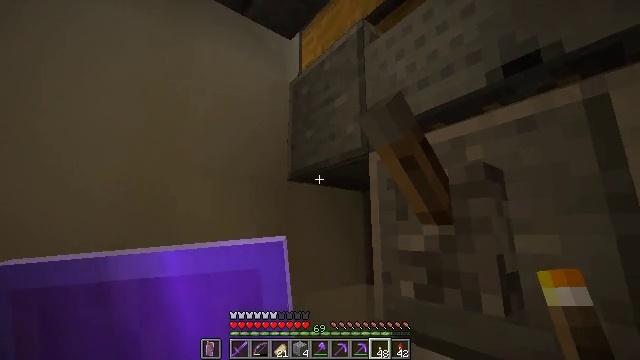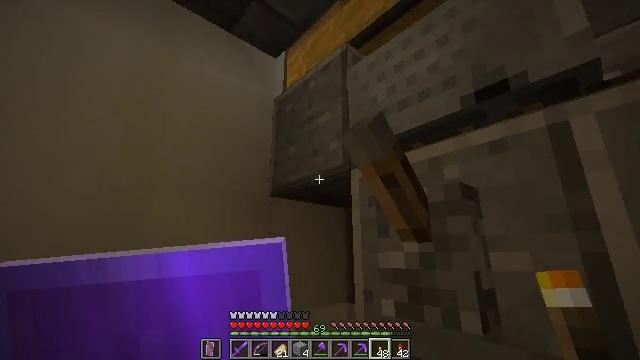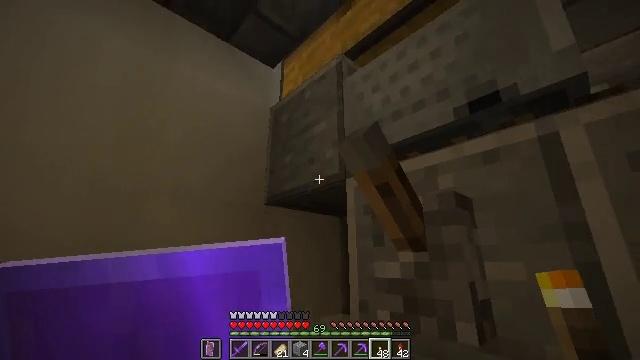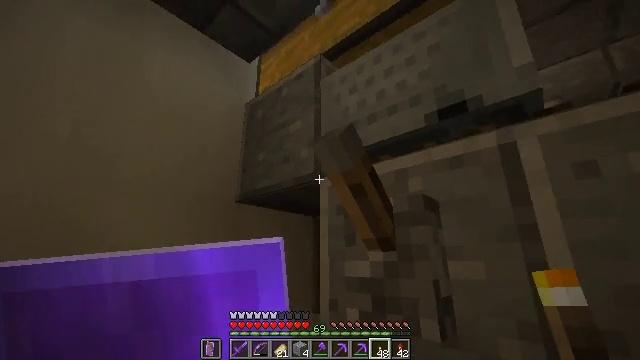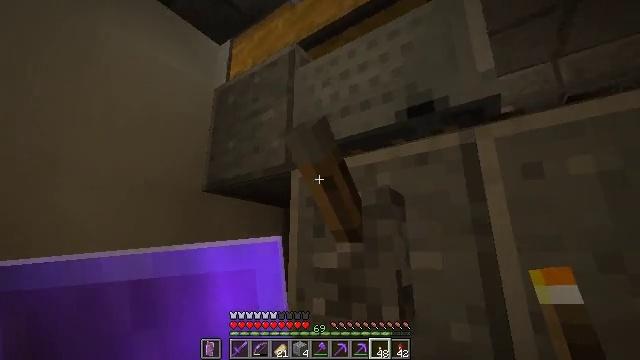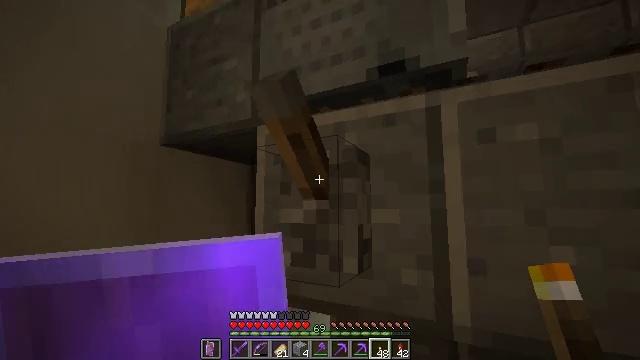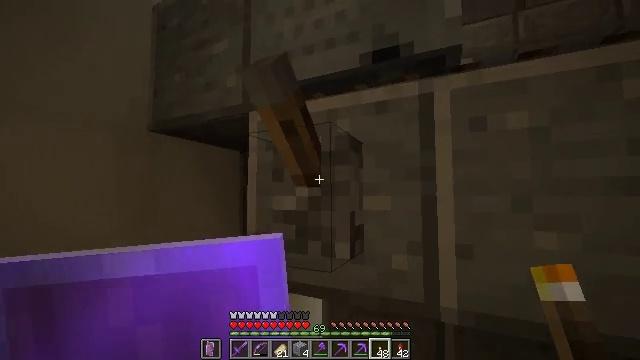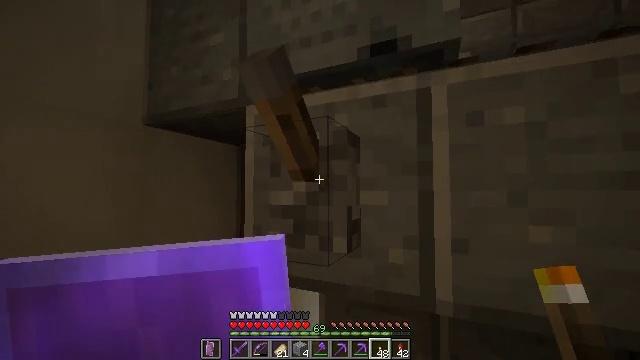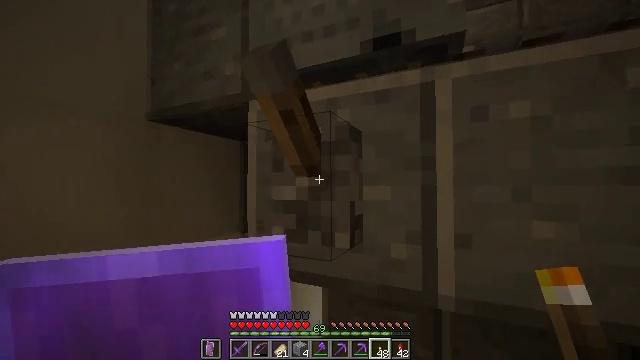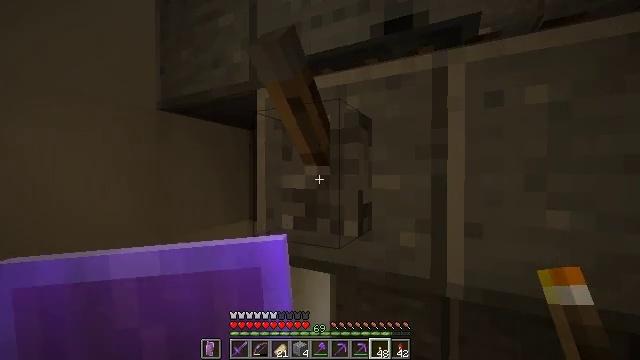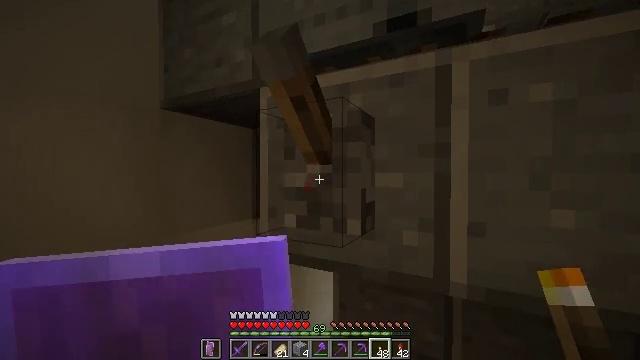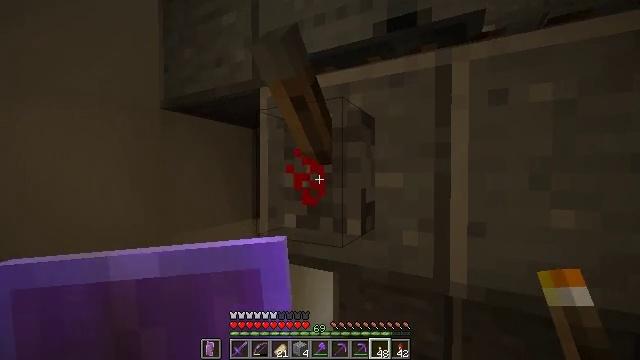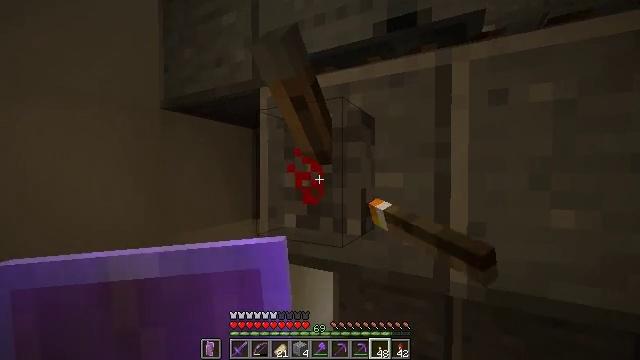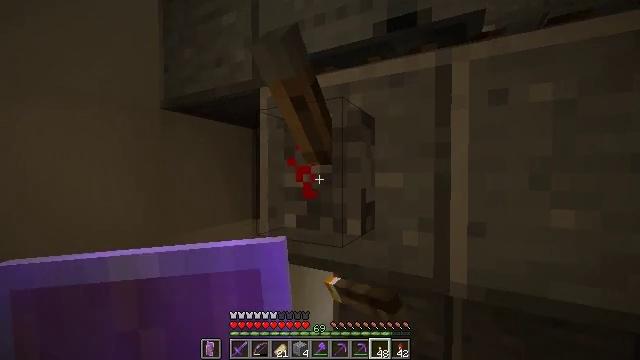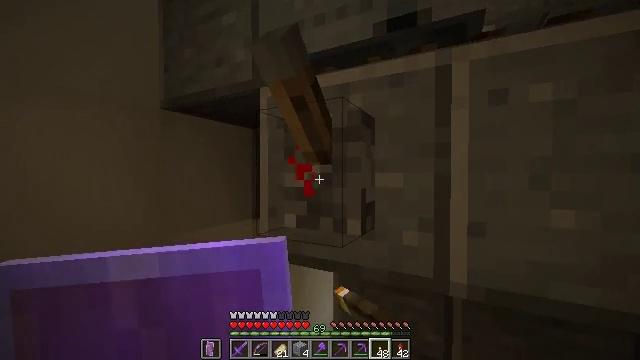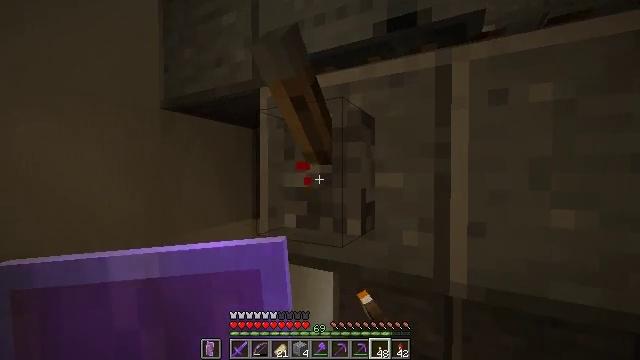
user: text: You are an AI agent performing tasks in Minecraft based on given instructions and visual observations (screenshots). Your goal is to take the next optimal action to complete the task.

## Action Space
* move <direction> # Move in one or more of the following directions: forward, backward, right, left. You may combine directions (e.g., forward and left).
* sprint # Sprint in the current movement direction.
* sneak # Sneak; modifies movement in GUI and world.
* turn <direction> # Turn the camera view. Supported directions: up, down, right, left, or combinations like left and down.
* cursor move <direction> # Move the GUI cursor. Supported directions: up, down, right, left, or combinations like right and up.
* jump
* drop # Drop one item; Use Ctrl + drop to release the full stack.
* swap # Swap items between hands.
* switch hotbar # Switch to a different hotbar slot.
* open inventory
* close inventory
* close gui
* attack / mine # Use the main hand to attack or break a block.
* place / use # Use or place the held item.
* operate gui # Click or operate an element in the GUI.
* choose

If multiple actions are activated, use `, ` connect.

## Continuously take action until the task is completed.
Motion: motion action
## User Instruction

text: Make the polished andesite on a crafting table.
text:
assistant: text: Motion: turn right and up
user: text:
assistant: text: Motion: turn right and up
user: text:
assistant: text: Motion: turn right
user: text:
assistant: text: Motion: turn right and down
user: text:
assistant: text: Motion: turn right and down
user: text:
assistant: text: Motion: turn right and down
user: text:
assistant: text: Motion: turn down
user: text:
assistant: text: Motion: turn down
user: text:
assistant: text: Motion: turn left and down
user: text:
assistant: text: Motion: no_op
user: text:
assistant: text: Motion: use / place
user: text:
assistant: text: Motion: use / place
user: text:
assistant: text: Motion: use / place
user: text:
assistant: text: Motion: no_op
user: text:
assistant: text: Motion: no_op
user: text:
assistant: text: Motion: turn right
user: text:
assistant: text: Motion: turn right and down
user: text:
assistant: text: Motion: turn right and down
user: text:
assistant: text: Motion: turn right
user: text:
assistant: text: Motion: no_op
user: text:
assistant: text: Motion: no_op
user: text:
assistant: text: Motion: no_op
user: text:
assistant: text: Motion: move forward
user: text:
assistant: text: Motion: move forward
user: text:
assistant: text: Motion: move forward
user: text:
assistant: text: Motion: move forward
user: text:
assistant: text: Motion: move forward
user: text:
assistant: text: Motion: move forward, sprint
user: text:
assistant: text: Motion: move forward, sprint, turn left and up
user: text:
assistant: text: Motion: move forward, sprint, turn up